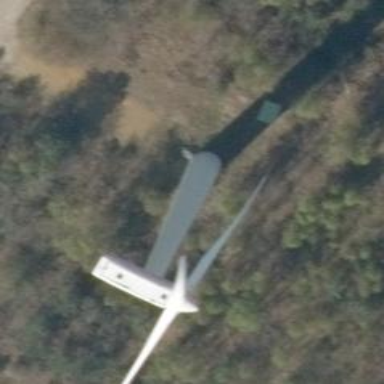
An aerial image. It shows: Wind turbine generator made by Vestas. The generator utilizes wind as its power source and belongs to the horizontal axis type.